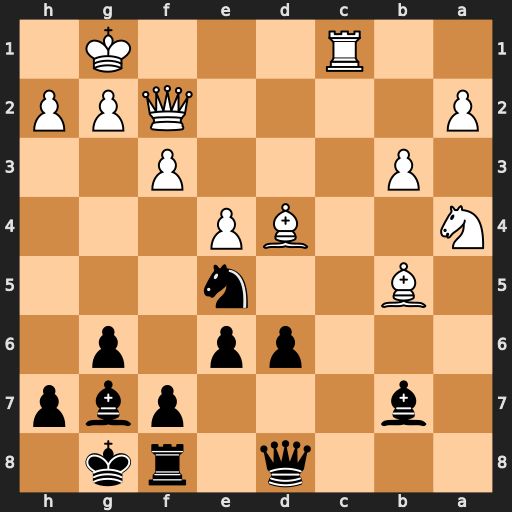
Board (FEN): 3q1rk1/1b3pbp/3pp1p1/1B2n3/N2BP3/1P3P2/P4QPP/2R3K1
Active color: b
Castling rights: -
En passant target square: -
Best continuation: Nxf3+ Qxf3 Bxd4+